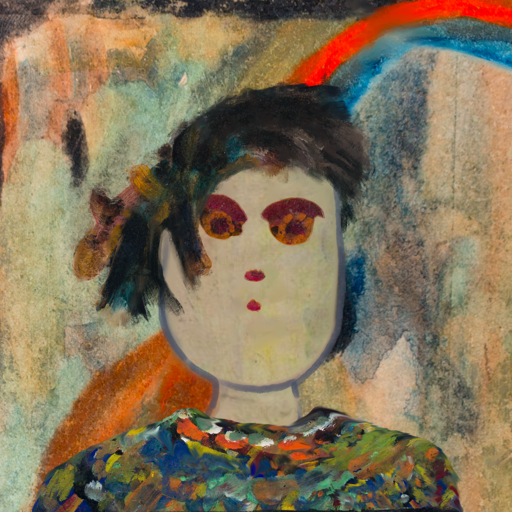
Background: Childish, Head And Neck Front: Hill_Girl, Face Front: Doll, Bust: An_Impression, Hair Front: Pipe, Head Accessory: Blank, Second Necklace: Blank, Necklace: Blank, Baby: Blank